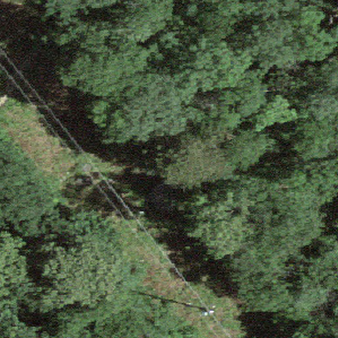
Label: other